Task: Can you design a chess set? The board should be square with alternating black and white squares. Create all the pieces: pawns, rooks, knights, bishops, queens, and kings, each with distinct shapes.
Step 3154:
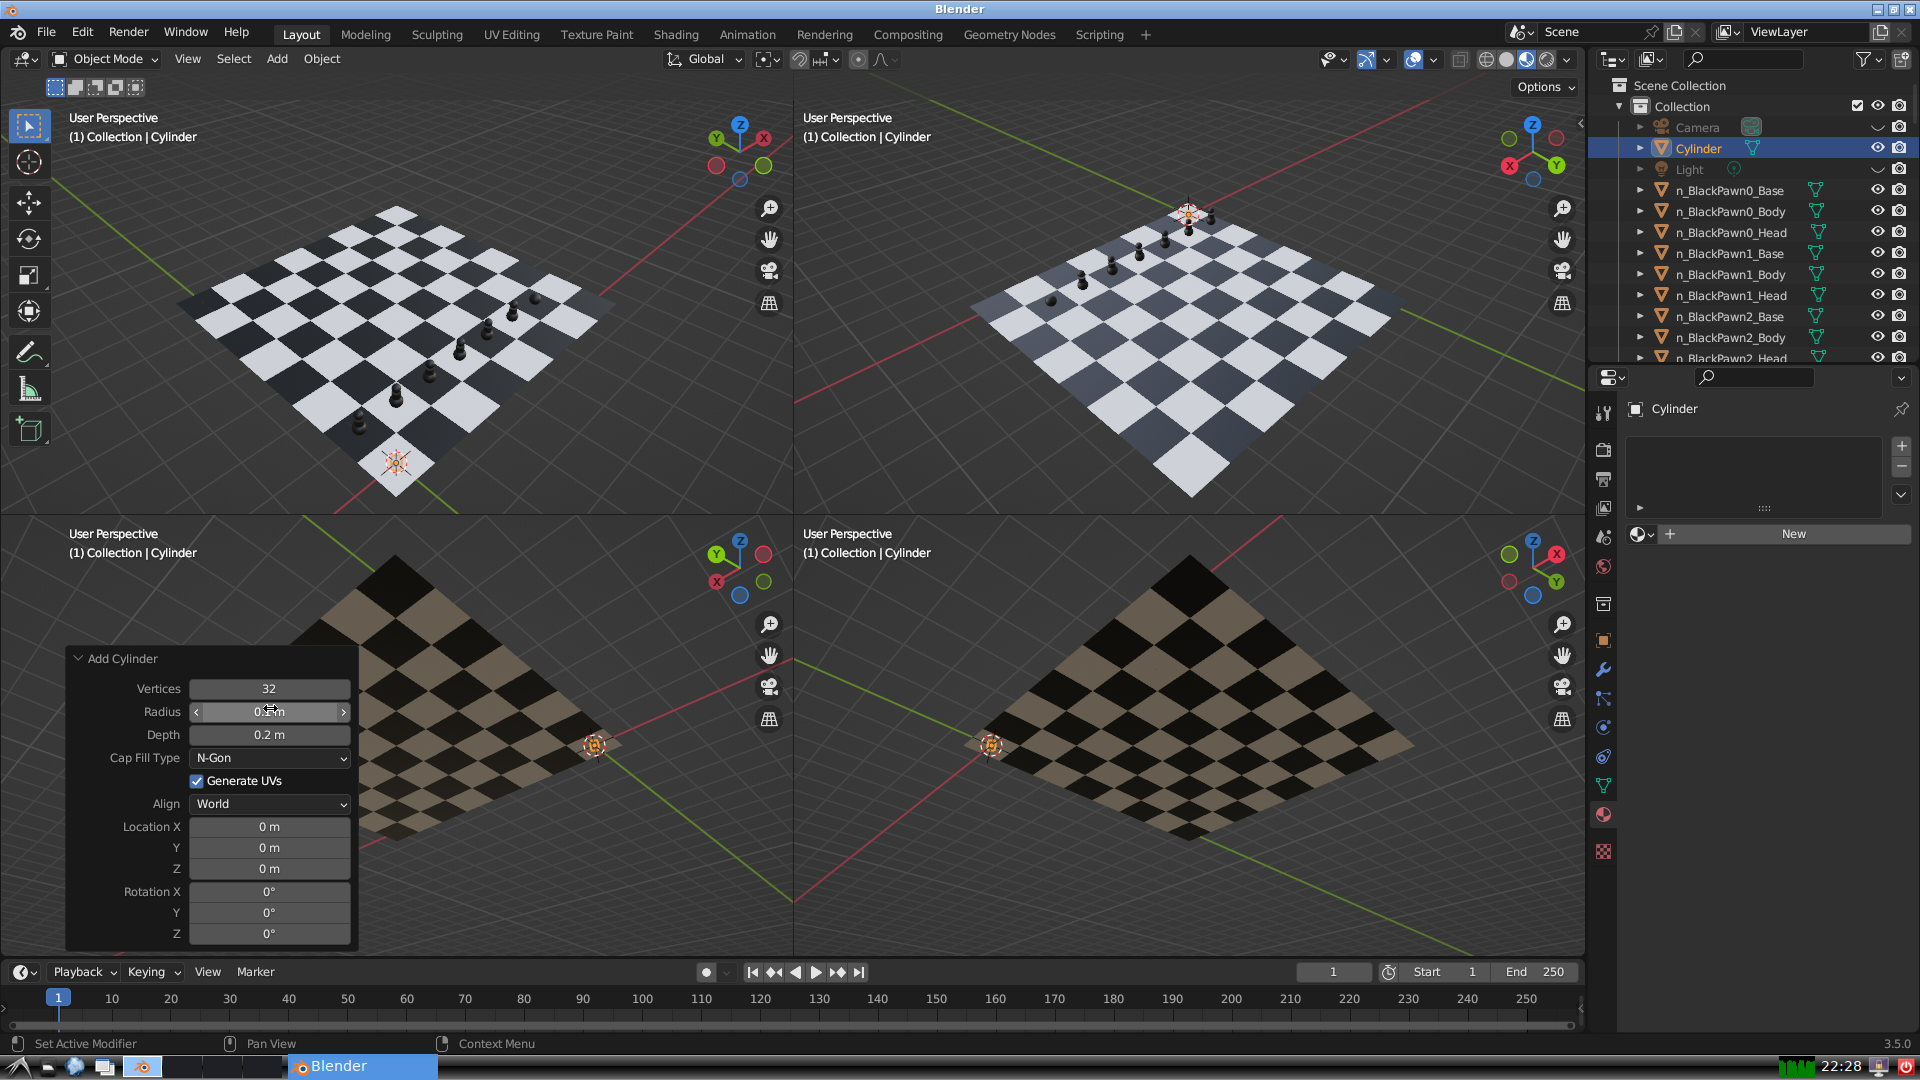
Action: click: no